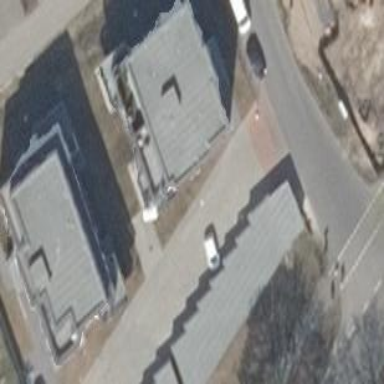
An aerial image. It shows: Detached building with flat grey roof.